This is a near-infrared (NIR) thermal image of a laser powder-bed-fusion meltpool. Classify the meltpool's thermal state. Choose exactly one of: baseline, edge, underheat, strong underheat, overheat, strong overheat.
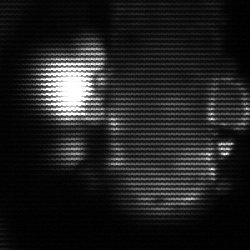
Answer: strong underheat